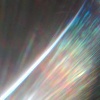
Label: sunburn